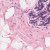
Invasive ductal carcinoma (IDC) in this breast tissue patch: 0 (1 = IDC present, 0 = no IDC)